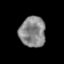
Tissue: prostate
Cell type: T cells
Senescence score: 0.3611
Nuclear area (px): 780
Mean DAPI intensity: 135.141